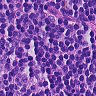
Metastatic tissue present: no